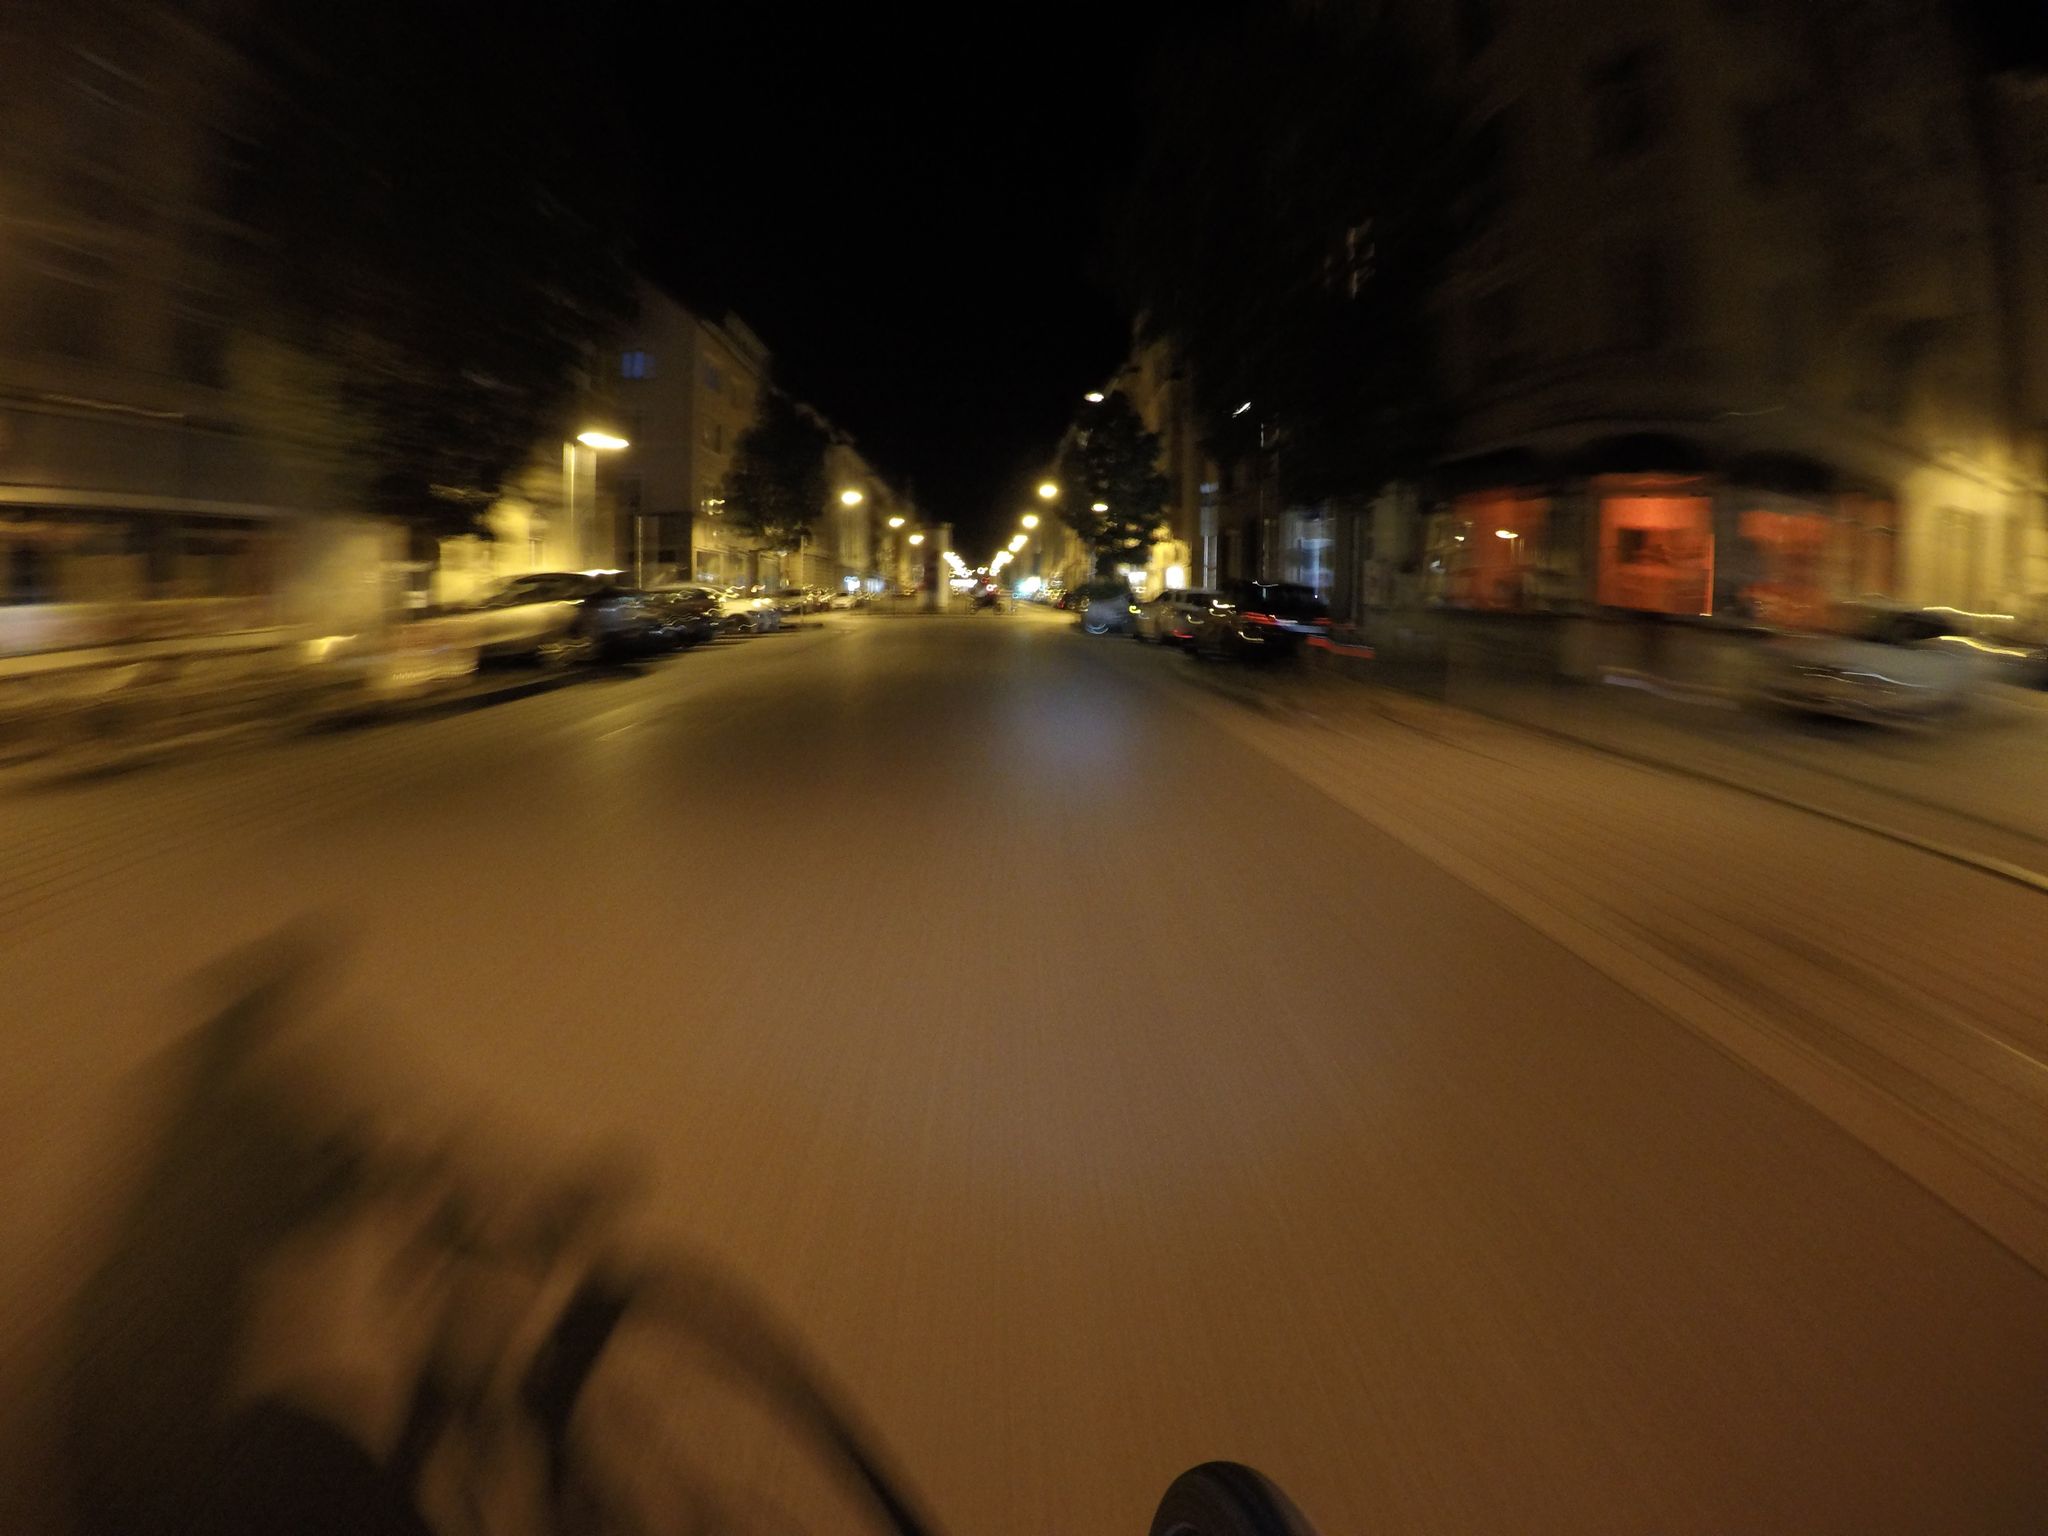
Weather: clear
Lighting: night
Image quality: slightly poor
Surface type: driving surface
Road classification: footway, living_street, steps
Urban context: urban centre
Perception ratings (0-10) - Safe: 0.75, Lively: 7.97, Beautiful: 4.62, Boring: 3.82, Depressing: 1.2, Wealthy: 5.8